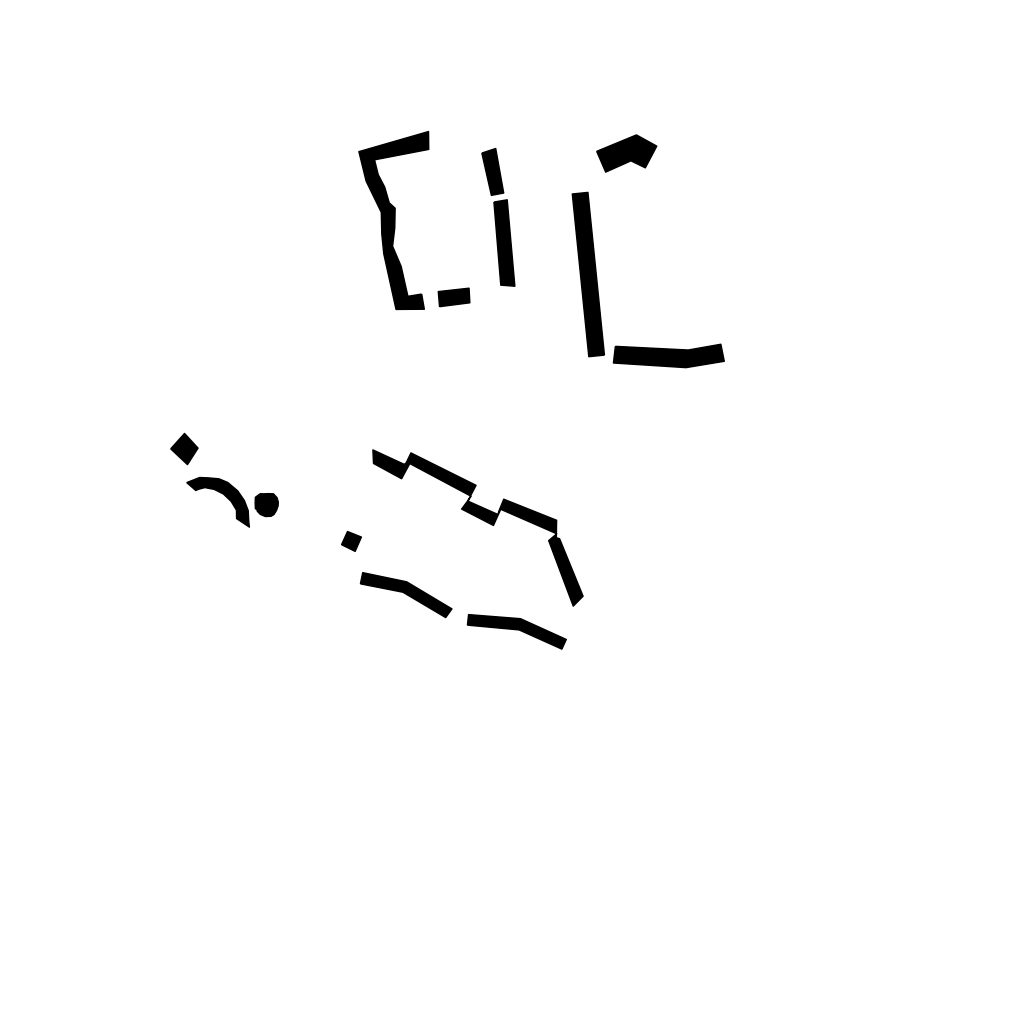
Tags: overhead vector_map, industrial, recreation, residential, special, modern, high_rise, density_1, Building, 1.0 km²